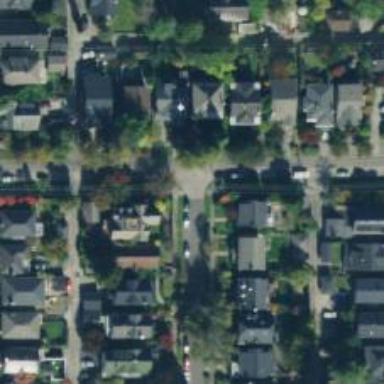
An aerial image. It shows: Residential road with separate sidewalk.